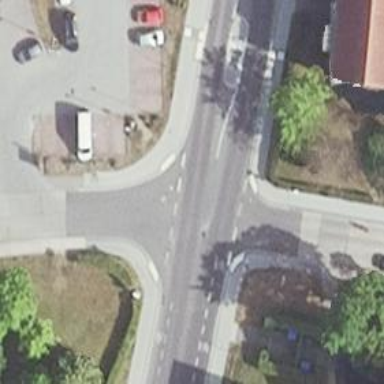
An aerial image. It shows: Secondary road with asphalt surface. It has separate sidewalks and cycle lanes on both sides.